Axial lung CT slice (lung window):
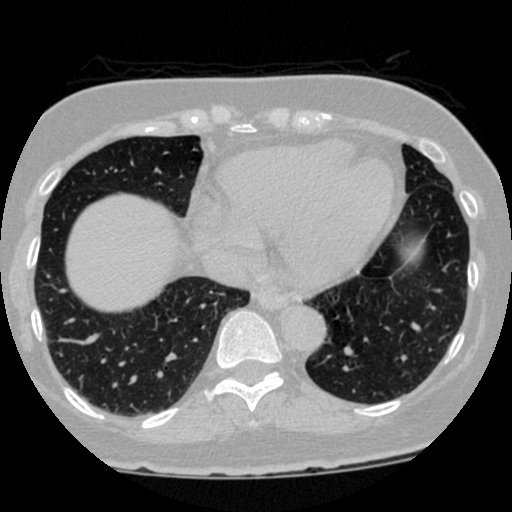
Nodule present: no